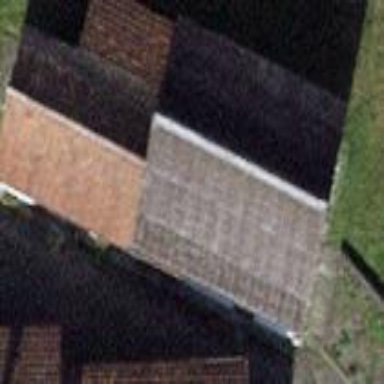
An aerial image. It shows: Gabled roof on farm auxiliary building.